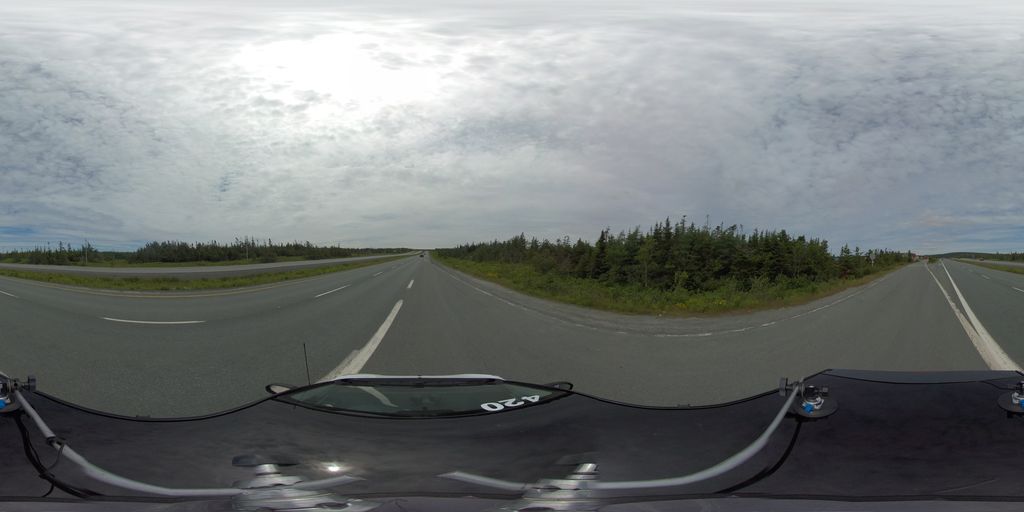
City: st_johns